Interaction volume radius: 5 \u00c5
Interaction volume height: 10 \u00c5
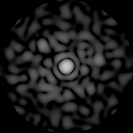
Disorder parameter: 0.8557